Question:
The image above depicts a ListBox. You can see the rows are able to be selected. However they should be not selectable when i click on the row, but i have no idea on how to solve this problem.
My question is, how to make the listbox rows above not able to be selected?
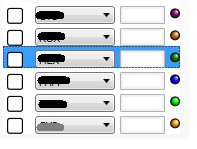
Answer: The easiest solution would be to use an <URL> instead of a ListBox. It's a similar control that doesn't allow selection.